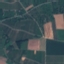
Land use / land cover: PermanentCrop